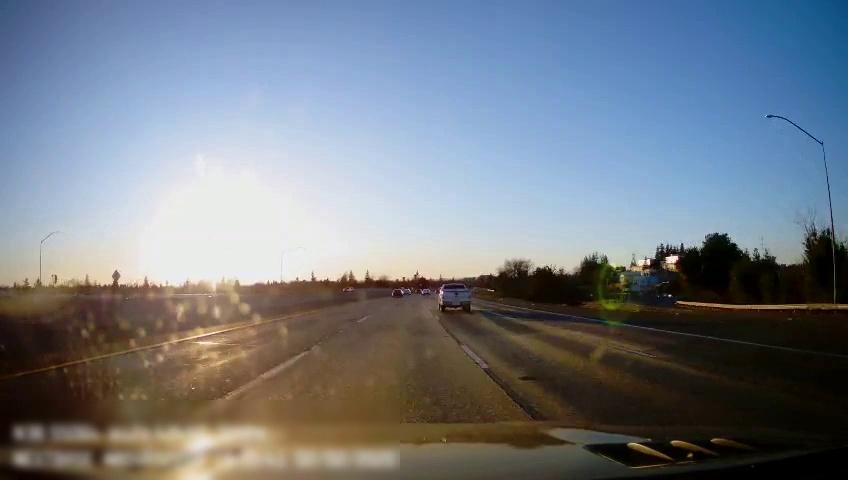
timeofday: Day
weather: Sunny
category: Drivable Space
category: Vehicles | Truck
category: Vehicles | Car
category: Vehicles | Car
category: Vehicles | Car
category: Vehicles | Car
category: Lanes | Alternate Lane
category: Lanes | Alternate Lane
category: Lanes | Current Lane
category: Lanes | Current Lane
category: Lanes | Alternate Lane